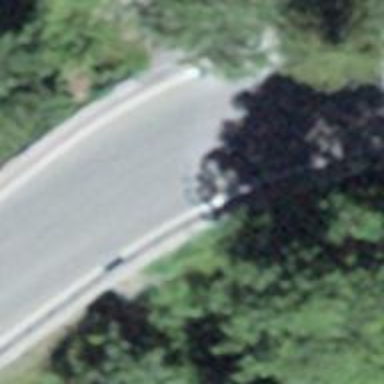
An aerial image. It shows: Secondary road with bridge.